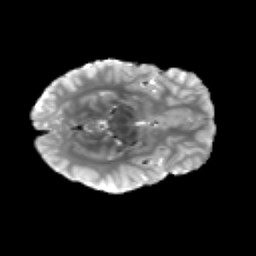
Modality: T2w
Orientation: axial
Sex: male
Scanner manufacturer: siemens
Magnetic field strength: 3 T
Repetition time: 5 s
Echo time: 0.071 s